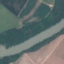
Land use / land cover class: River